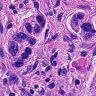
Metastatic tissue present: yes